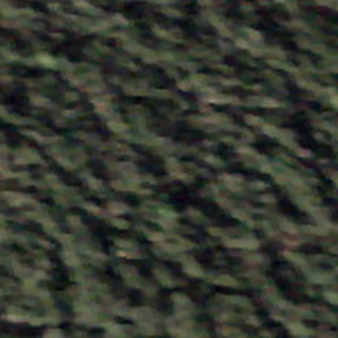
Label: other